Aerial crown-view tile of a tropical tree (Barro Colorado Island, Panama), acquired 20250124:
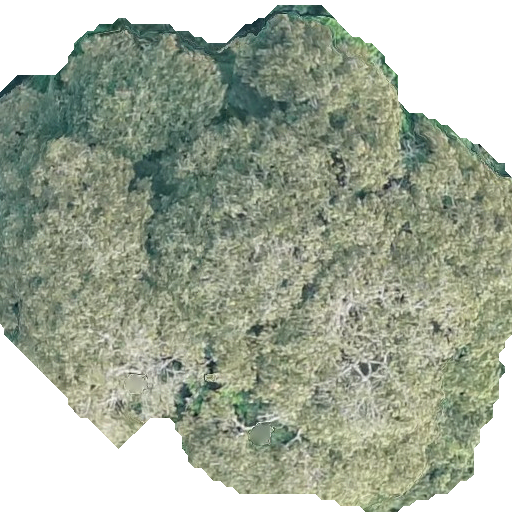
Species: Dipteryx oleifera
GBIF accepted scientific name: Dipteryx oleifera
Crown area: 311.147 m²